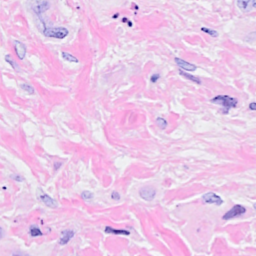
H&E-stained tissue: Breast